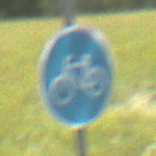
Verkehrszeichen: Radweg
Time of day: Midday
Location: Outdoor (Nature)
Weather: Clear
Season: NotSpecified
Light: Natural